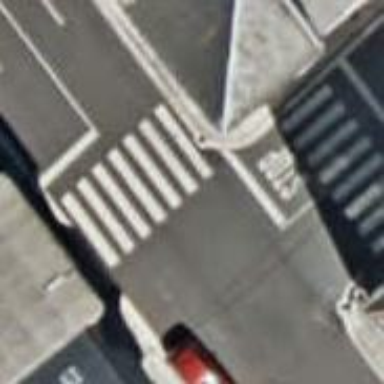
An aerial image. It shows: Uncontrolled road crossing.